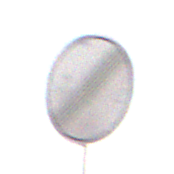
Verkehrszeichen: EndeSaemtlicherBegrenzungen
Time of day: MorningAfternoon
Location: Outdoor (Nature)
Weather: PartlyCloudy
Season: NotSpecified
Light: Natural